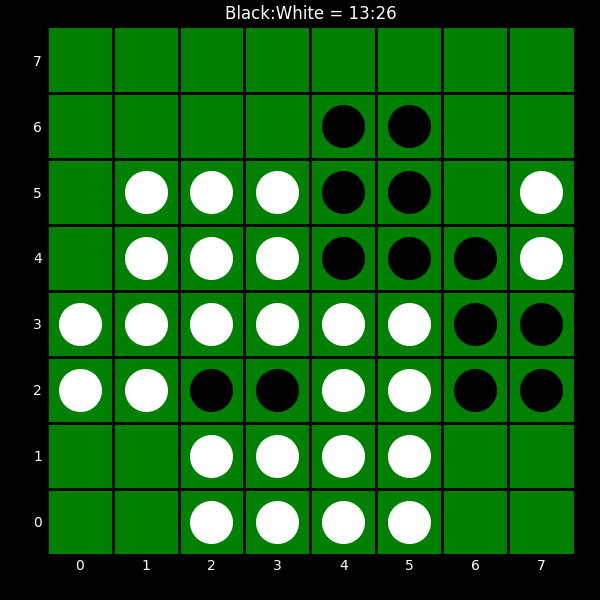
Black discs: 13
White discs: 26